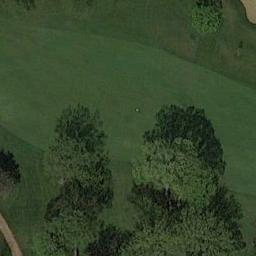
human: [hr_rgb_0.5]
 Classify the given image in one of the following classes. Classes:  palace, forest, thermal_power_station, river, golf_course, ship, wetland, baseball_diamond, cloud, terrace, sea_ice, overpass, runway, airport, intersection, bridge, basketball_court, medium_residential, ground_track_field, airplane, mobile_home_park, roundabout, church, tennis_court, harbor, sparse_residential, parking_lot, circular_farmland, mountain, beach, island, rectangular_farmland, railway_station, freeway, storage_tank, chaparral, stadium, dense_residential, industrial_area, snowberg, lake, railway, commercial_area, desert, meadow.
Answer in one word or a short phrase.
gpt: golf_course